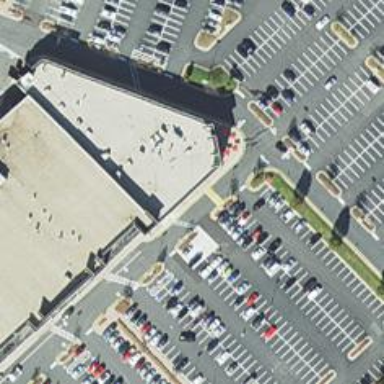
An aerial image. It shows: Parking space.